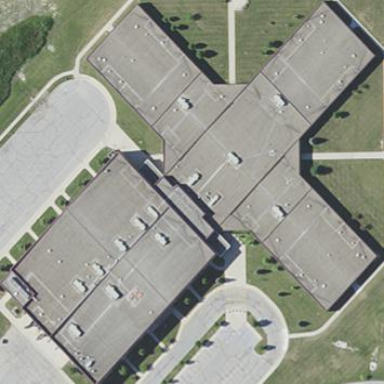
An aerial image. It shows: School building.